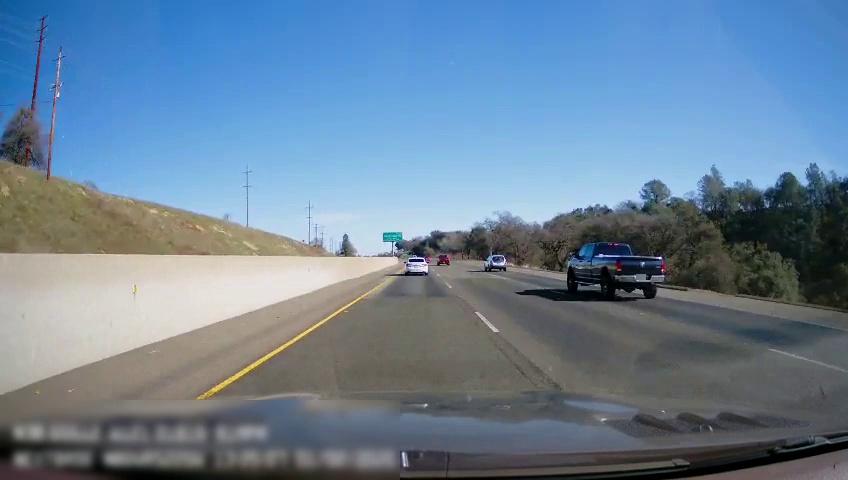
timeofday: Day
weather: Sunny
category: Drivable Space
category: Vehicles | Truck
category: Vehicles | Car
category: Vehicles | SUV
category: Vehicles | Truck
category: Lanes | Current Lane
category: Lanes | Current Lane
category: Lanes | Alternate Lane
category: Lanes | Alternate Lane
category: Traffic | Signs